Question: I have a side bar currently in 'ul' and 'li' elements seen in the picture below.
And I have three charts on the right side of it.
Each chart has its own REST web-service to update its data.
When I click on the side bar items I want to update those charts. (Through Ajax calls)

What is the high-level design for this? For example do I need 'link_to' on my 'li' elements? What to put in there? How to pass params? How to make the calls? Any gems that makes the life easier?
Some high-level and even lower level design is appreciated so I know where to begin from.
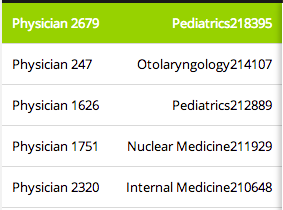
Answer: This is more an AJAX question than a rails question.
You need to add click handlers on the 'li''s (jQuery is probably the easiest way to go) and have those send an AJAX request to your REST endpoints for the charts. Depending on your setup, I would recommend having those endpoints return the data you're looking for in JSON format and then updating the values in the charts (maybe go crazy and use d3js to draw them).
I'm guessing the REST endpoints need a 'physician_id' or something in order for them to return the correct data, and you'll need to get this from somewhere. I usually just add the id as a data attribute on the element.
'''
<li class="js-physician" data-id="<%= physician.id %>">Physician X</li>
'''
I'm assuming you're iterating over a @physicians collection to get the list.
Then for your js do something like
'''
$(document).on('click', '.js-physician', function(e) {
var physician_id = e.target.getAttribute('data-id');
params = { // this is your AJAX object
type: 'GET',
url: '/some_rest_url?physician_id=' + physician_id,
success: function(data) {
// update the charts with the returned data
},
error: function(jqXHR, textStatus, errorThrown) {
// handle error
}
};
$.ajax(params);
});
'''
so all you have to do then is set up your callback handlers and make sure you're sending the right data.